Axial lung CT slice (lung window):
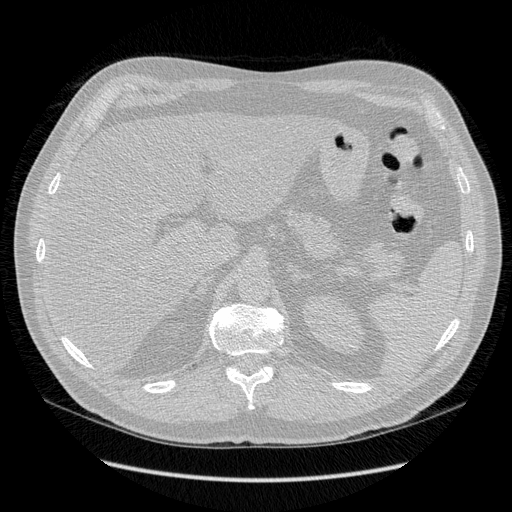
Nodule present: no